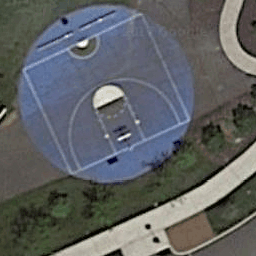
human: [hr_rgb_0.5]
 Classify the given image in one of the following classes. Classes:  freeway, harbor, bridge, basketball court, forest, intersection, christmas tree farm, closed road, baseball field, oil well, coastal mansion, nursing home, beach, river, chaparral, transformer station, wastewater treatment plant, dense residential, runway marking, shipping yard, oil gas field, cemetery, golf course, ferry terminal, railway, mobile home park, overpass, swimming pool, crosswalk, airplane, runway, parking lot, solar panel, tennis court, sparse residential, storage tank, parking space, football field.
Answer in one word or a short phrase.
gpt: basketball court